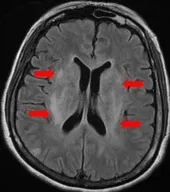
Hyperintensities involving bilateral subcortical white matter and basal ganglia.
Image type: radiology (mri)